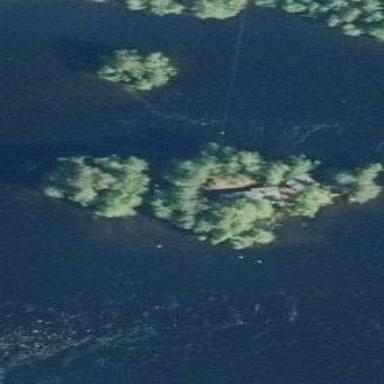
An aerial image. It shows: Islet.